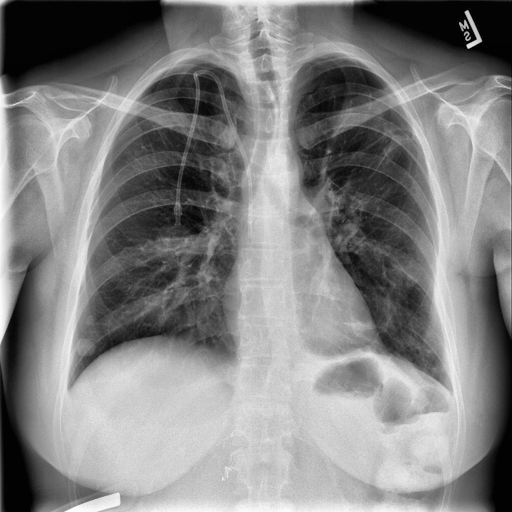
Finding: NORMAL